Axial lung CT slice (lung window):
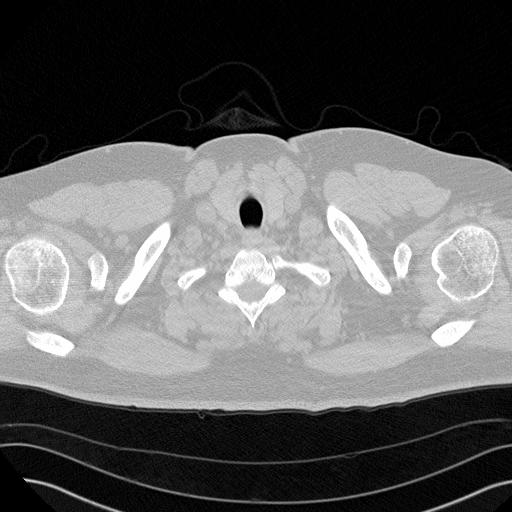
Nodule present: no